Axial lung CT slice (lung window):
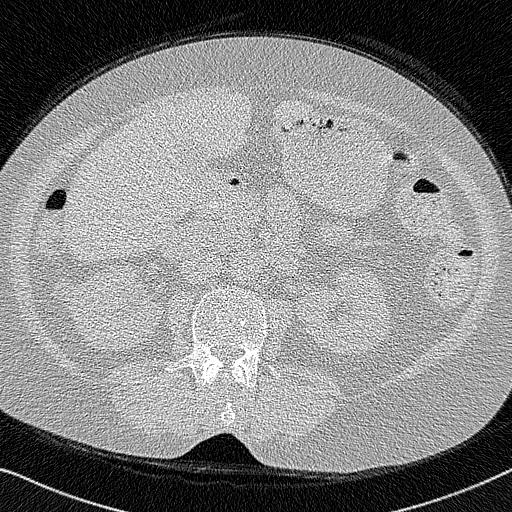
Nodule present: no